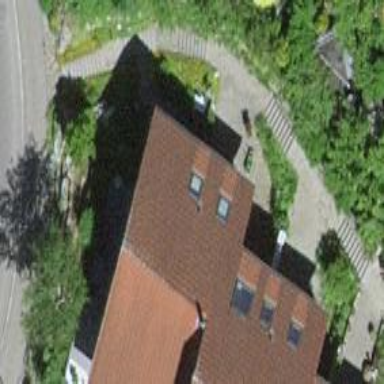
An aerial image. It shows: House with gabled roof oriented across.